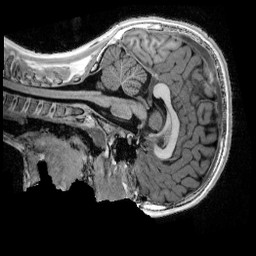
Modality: UNIT1_denoised
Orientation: sagittal
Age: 11
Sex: male
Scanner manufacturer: siemens
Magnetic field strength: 3 T
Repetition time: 4 s
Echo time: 0.00303 s